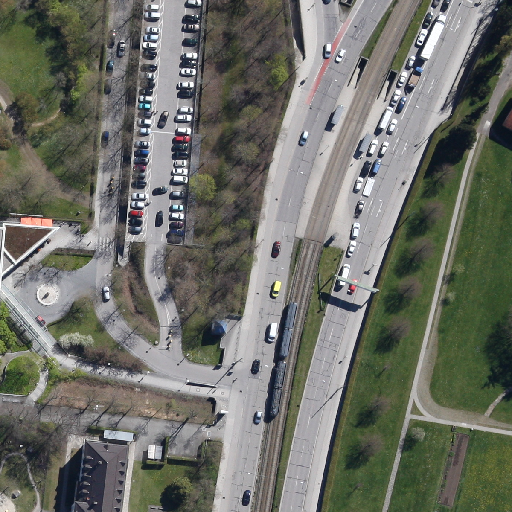
Referring expression: paved road along with tree